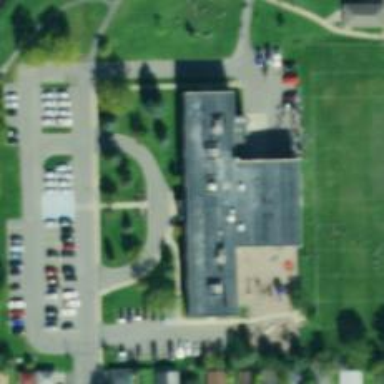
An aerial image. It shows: School.